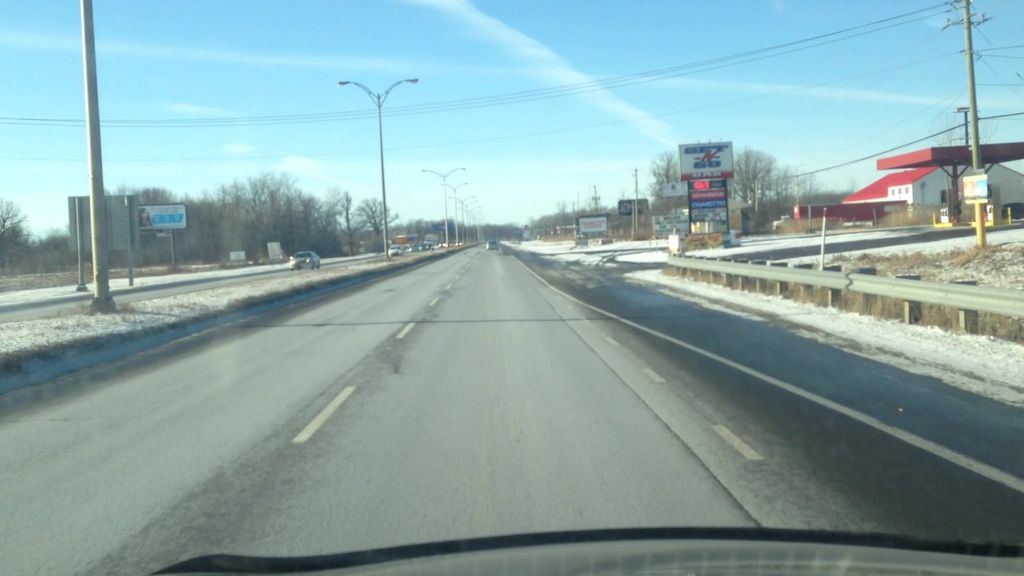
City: montreal